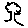
Label: tree